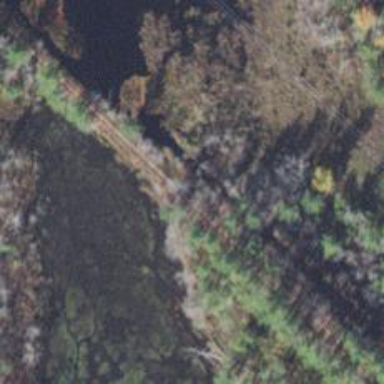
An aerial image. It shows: Embankment along disused railway.